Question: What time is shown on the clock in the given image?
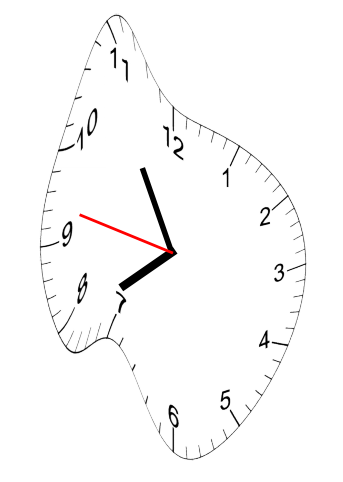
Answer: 07:54:47